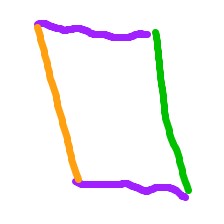
Shape: parallelogram